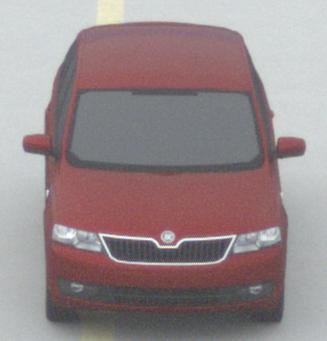
Make: Skoda
Model: Rapid Spaceback 1.2 TSI
Detailed model: Rapid Spaceback
Model produced from: 2013/10
Model produced until: 2015/04
Doors: 5
Color: red
Road condition: dry road
Daytime: morning or afternoon
Contrast: low contrast